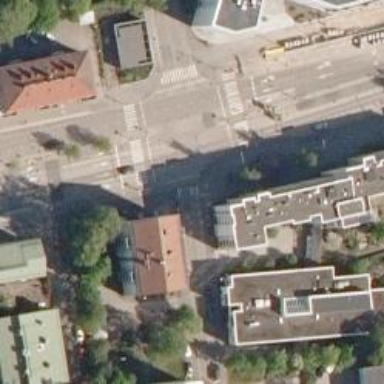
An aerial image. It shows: Asphalt cycleway with crossing.